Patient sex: M
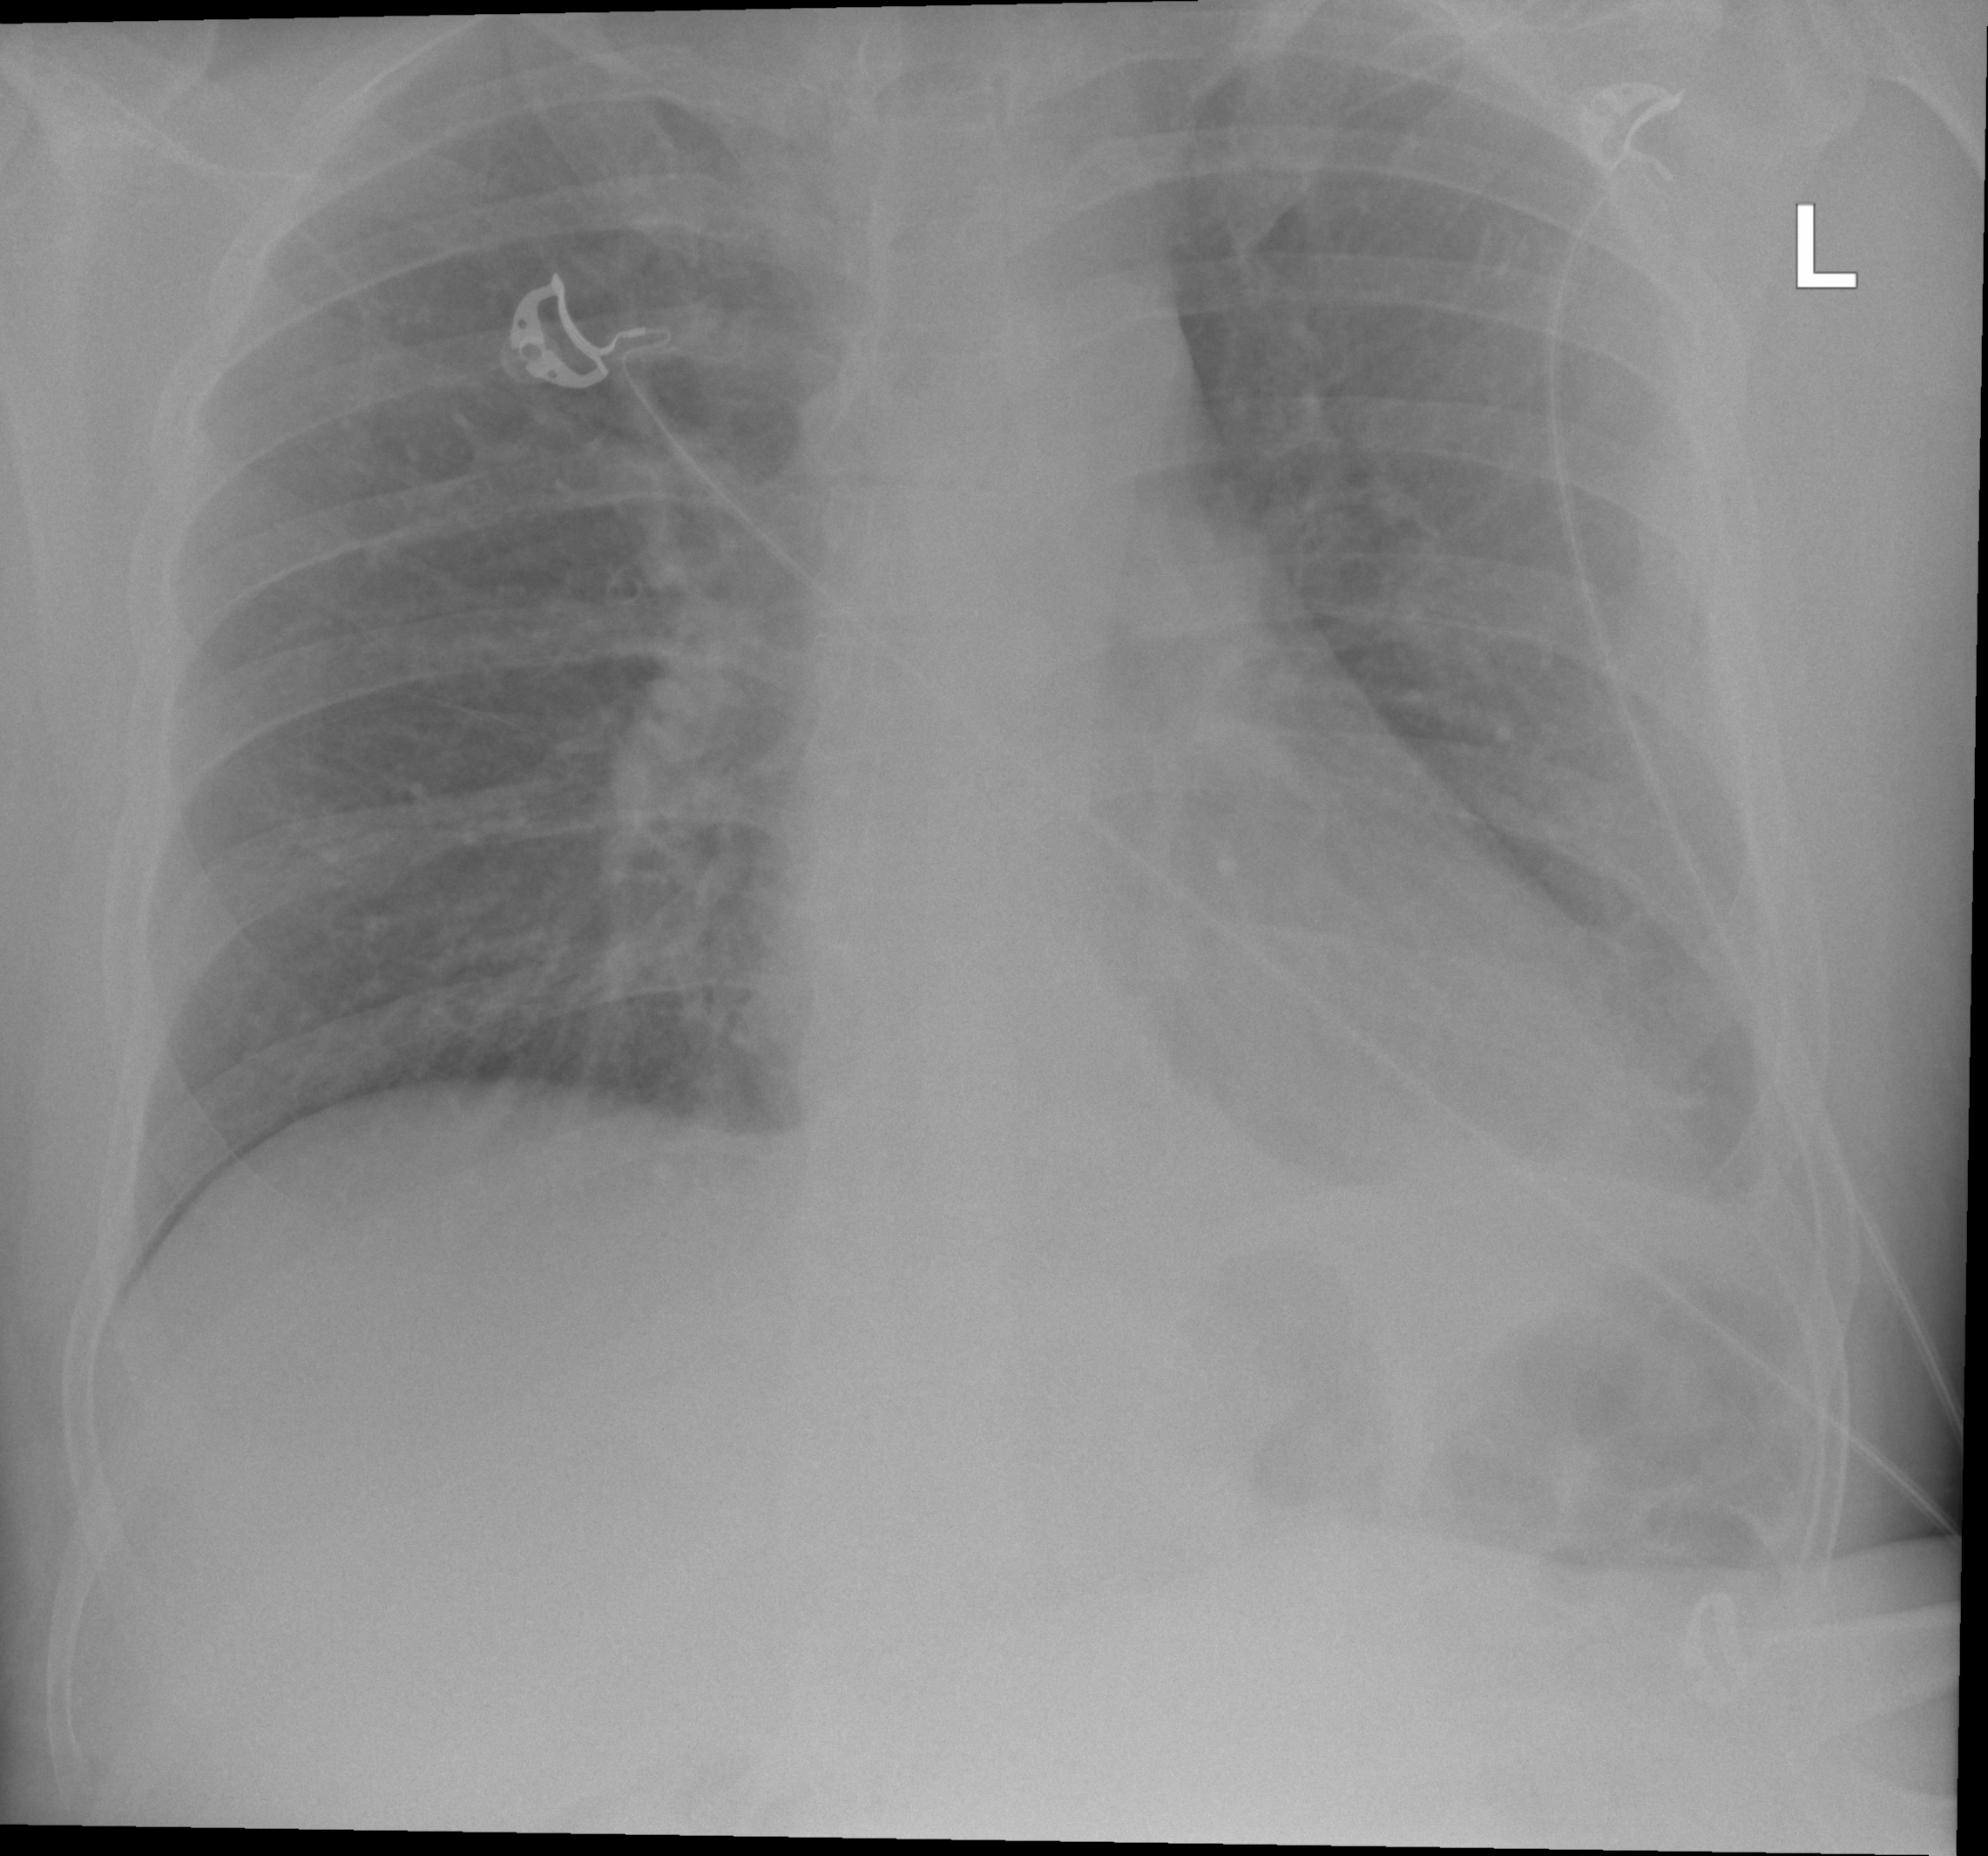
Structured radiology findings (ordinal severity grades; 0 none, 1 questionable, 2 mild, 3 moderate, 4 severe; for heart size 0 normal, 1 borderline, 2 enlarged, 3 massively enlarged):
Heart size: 2
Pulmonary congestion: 2
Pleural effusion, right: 0
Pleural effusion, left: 2
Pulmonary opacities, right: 0
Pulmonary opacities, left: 0
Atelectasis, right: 0
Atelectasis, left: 2